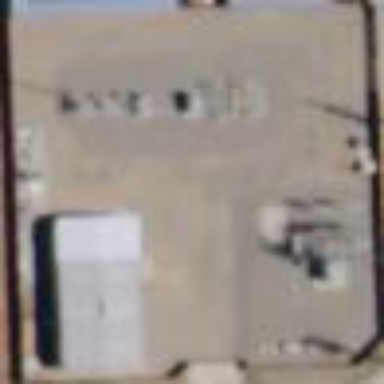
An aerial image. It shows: Substation for power.